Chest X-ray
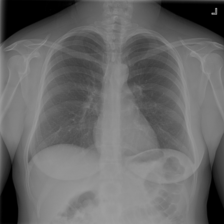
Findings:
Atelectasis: negative
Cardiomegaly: negative
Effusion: negative
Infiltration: negative
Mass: negative
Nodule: negative
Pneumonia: negative
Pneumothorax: negative
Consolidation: negative
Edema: negative
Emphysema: negative
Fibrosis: negative
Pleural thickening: negative
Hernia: negative